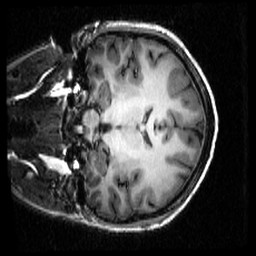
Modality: T1w
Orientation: coronal
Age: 19
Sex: female